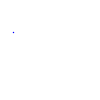
Particle: pion